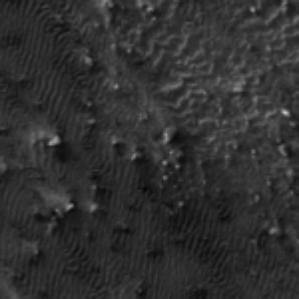
Label: frost